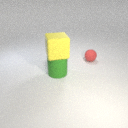
large yellow rubber cube above large green rubber cylinder